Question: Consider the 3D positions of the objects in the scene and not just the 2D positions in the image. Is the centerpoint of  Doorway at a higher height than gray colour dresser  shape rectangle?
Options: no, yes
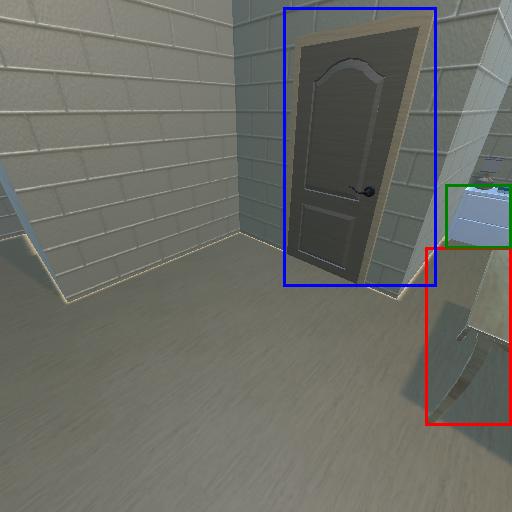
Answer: no